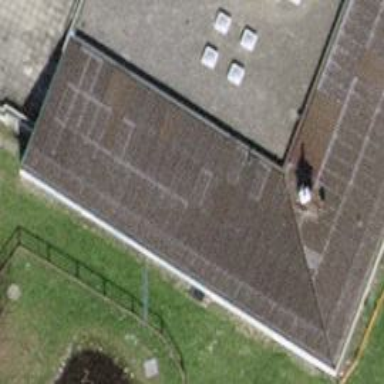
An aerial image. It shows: School.